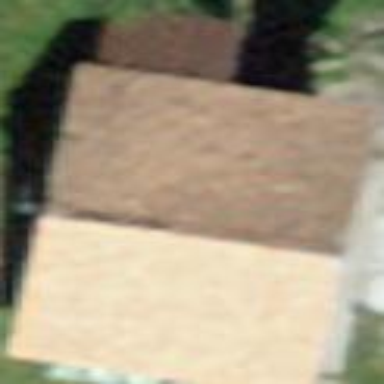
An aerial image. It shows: Barn.